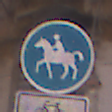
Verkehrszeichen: Reitweg
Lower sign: EinspurigeFahrzeugeFrei5
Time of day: MorningAfternoon
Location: Outdoor (Urban)
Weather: Clear
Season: NotSpecified
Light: Natural